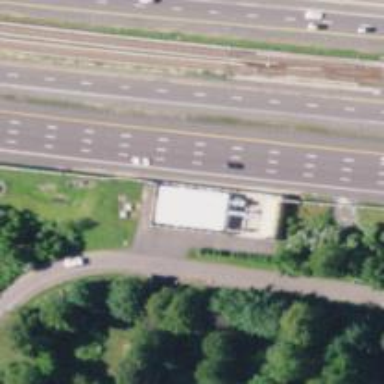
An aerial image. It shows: Traction substation.